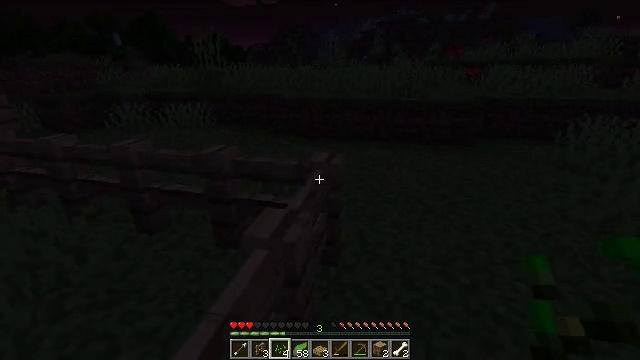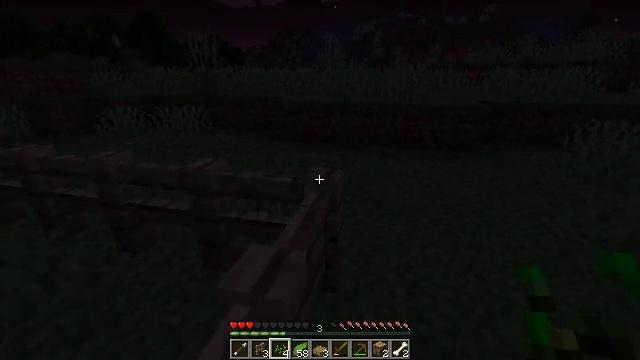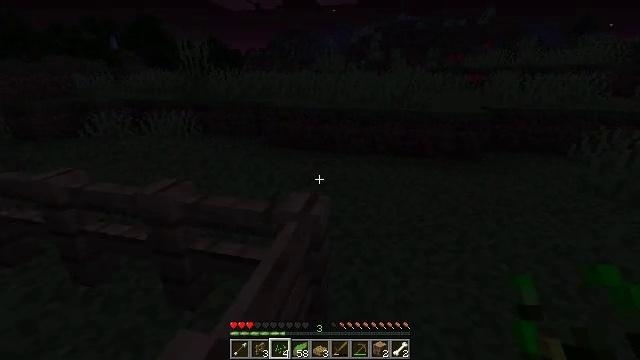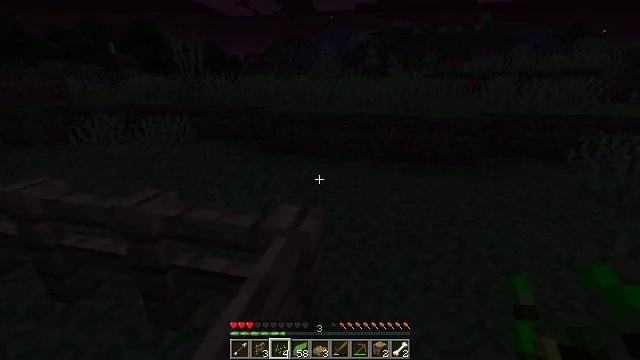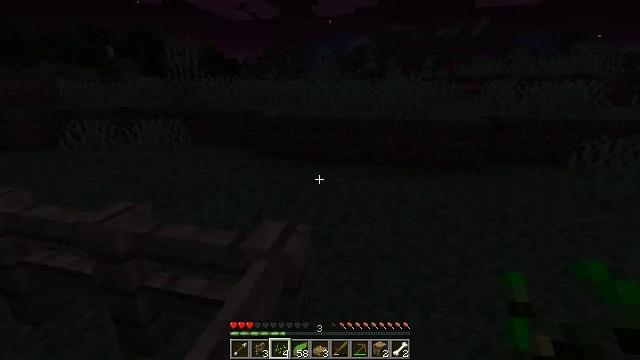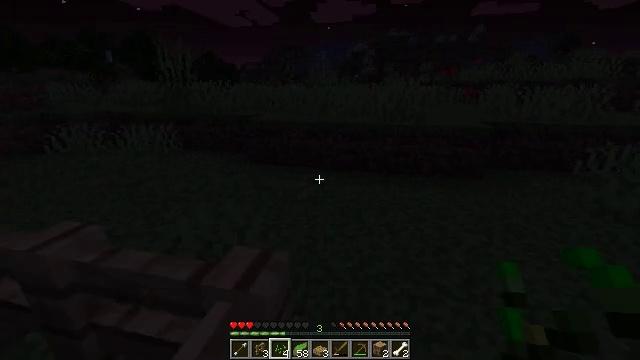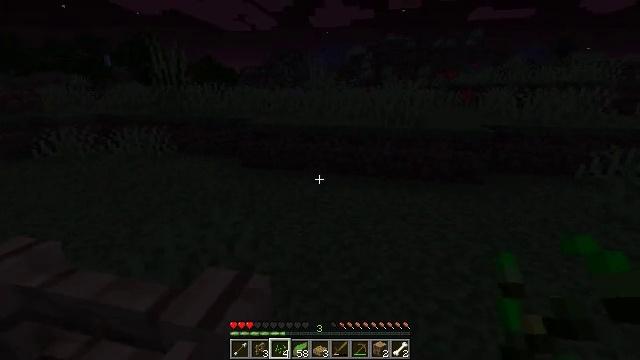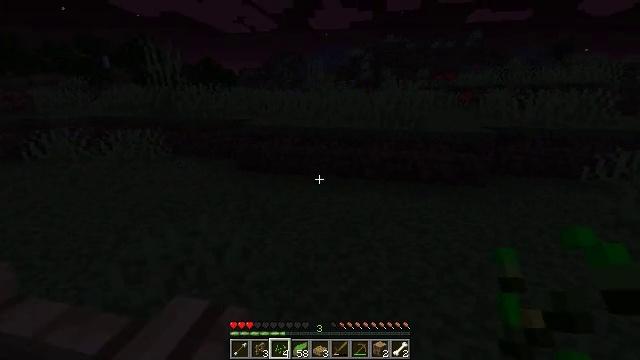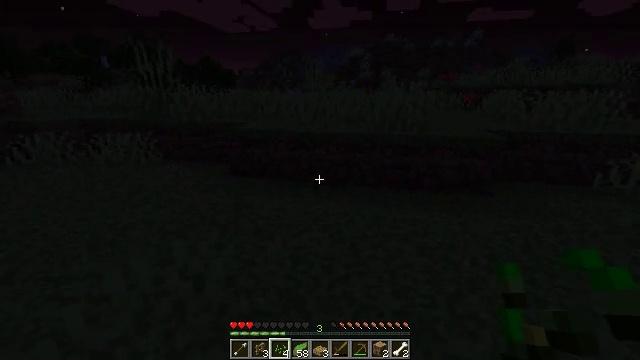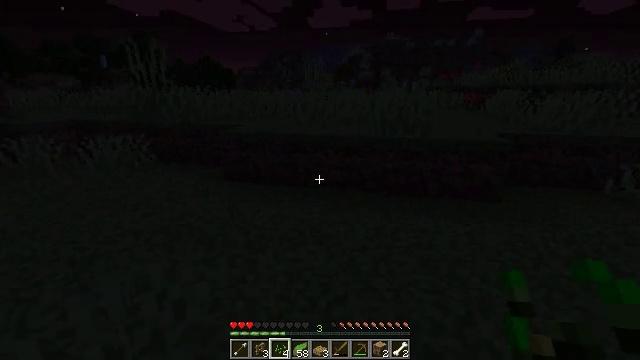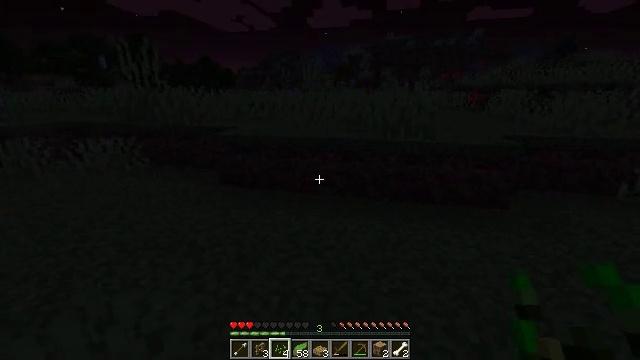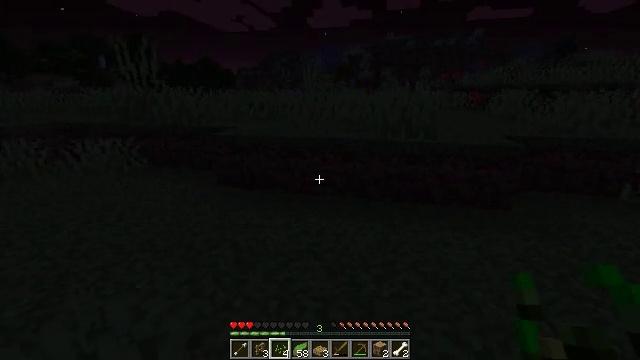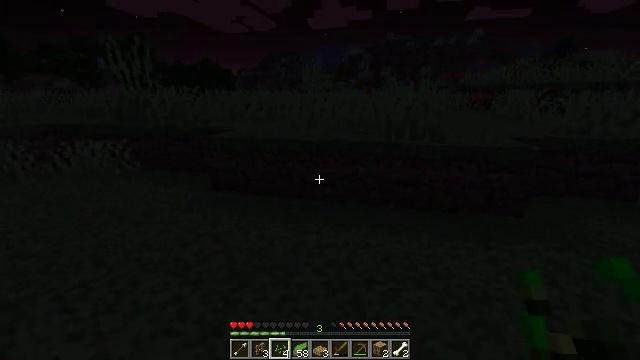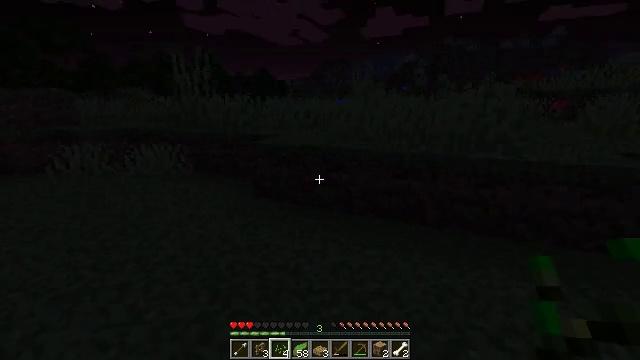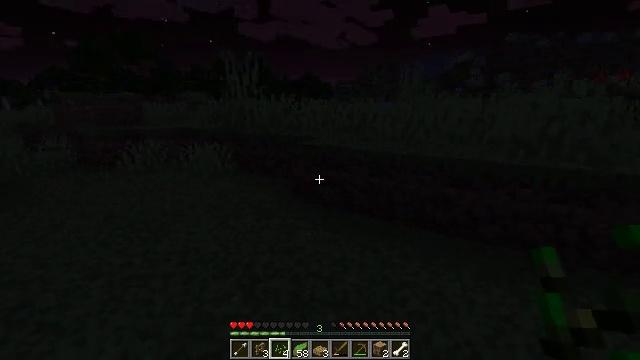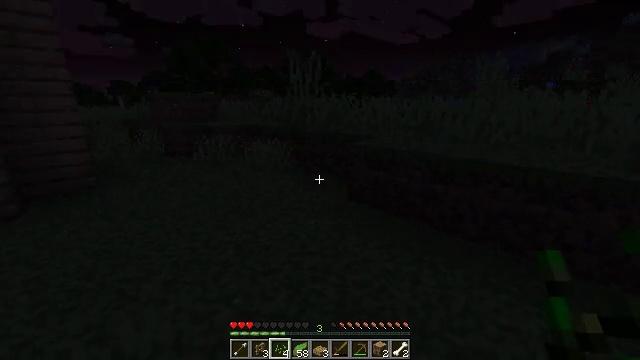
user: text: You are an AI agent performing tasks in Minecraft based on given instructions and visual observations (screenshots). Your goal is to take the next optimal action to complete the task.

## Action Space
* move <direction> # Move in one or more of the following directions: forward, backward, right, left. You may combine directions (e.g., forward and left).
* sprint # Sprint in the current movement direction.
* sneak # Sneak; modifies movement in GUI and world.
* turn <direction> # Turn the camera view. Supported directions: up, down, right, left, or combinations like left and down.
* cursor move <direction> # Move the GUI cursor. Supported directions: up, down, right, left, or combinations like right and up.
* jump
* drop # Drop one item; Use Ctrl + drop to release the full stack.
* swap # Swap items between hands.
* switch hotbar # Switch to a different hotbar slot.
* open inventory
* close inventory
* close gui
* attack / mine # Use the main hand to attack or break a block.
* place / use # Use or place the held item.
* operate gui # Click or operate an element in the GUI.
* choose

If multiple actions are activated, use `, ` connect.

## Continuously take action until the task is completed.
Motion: motion action
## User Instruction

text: Combat enemy.
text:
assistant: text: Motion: move forward
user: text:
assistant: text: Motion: move forward
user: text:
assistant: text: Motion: move forward
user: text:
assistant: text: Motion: move forward
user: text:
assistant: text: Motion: move forward
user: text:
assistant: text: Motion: move forward
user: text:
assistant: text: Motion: move forward
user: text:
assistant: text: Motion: move forward
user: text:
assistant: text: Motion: move forward
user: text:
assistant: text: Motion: move forward
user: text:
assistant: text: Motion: move forward
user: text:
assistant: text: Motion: move forward
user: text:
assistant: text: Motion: move forward, turn left and up
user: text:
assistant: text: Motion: move forward, turn left
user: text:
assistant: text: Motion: move forward, turn left
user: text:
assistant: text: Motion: move forward, turn left
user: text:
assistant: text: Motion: move forward, turn left
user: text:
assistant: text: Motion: move forward, turn up
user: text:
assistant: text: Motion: move forward, turn right and up
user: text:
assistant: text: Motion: move forward
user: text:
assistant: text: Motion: move forward
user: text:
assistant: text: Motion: move forward
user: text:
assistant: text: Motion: move forward
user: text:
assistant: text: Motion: move forward
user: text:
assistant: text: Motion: move forward
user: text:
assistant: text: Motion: move forward
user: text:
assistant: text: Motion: move forward
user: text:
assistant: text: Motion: move forward
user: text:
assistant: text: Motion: move forward
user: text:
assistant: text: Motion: move forward